Field crop: maize
Growth stage: 2
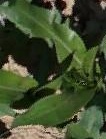
Species: maize